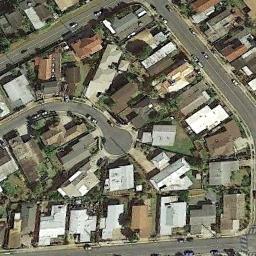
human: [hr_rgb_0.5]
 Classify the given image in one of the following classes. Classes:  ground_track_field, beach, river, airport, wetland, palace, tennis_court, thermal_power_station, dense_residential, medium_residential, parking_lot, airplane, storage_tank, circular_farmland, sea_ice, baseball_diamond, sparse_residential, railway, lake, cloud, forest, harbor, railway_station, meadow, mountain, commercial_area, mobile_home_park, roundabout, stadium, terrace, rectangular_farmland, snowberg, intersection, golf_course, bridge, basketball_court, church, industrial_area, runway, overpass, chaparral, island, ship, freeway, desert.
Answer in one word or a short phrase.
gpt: dense_residential